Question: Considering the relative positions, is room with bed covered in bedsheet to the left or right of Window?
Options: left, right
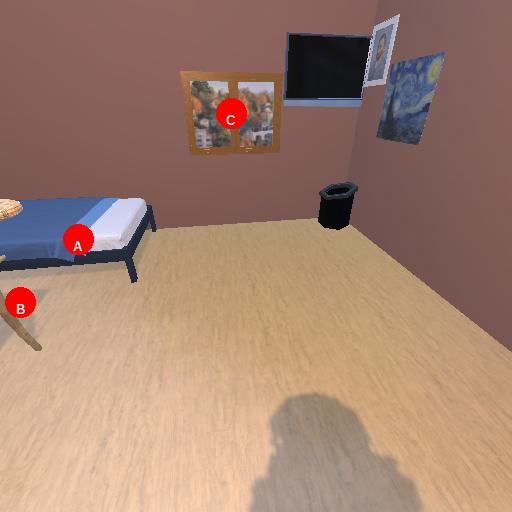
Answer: left